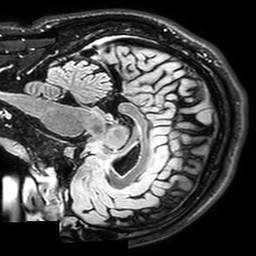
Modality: T2w
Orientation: sagittal
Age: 24
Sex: male
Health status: healthy
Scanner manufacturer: philips
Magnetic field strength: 3 T
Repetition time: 5 s
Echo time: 0.3282 s